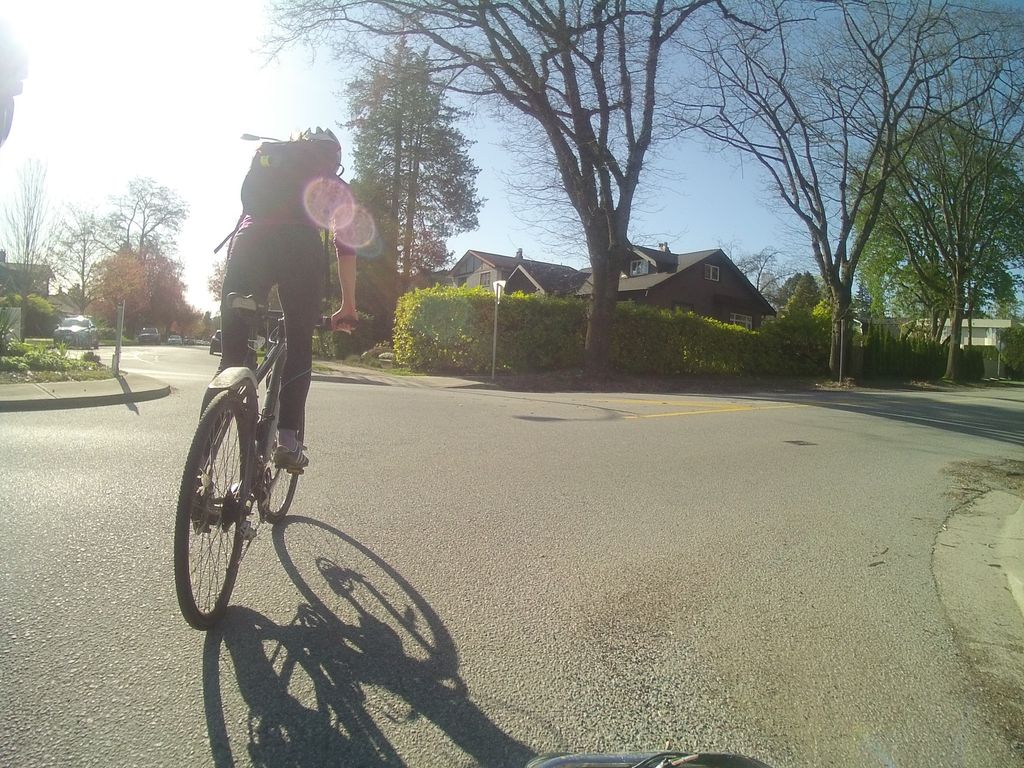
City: vancouver